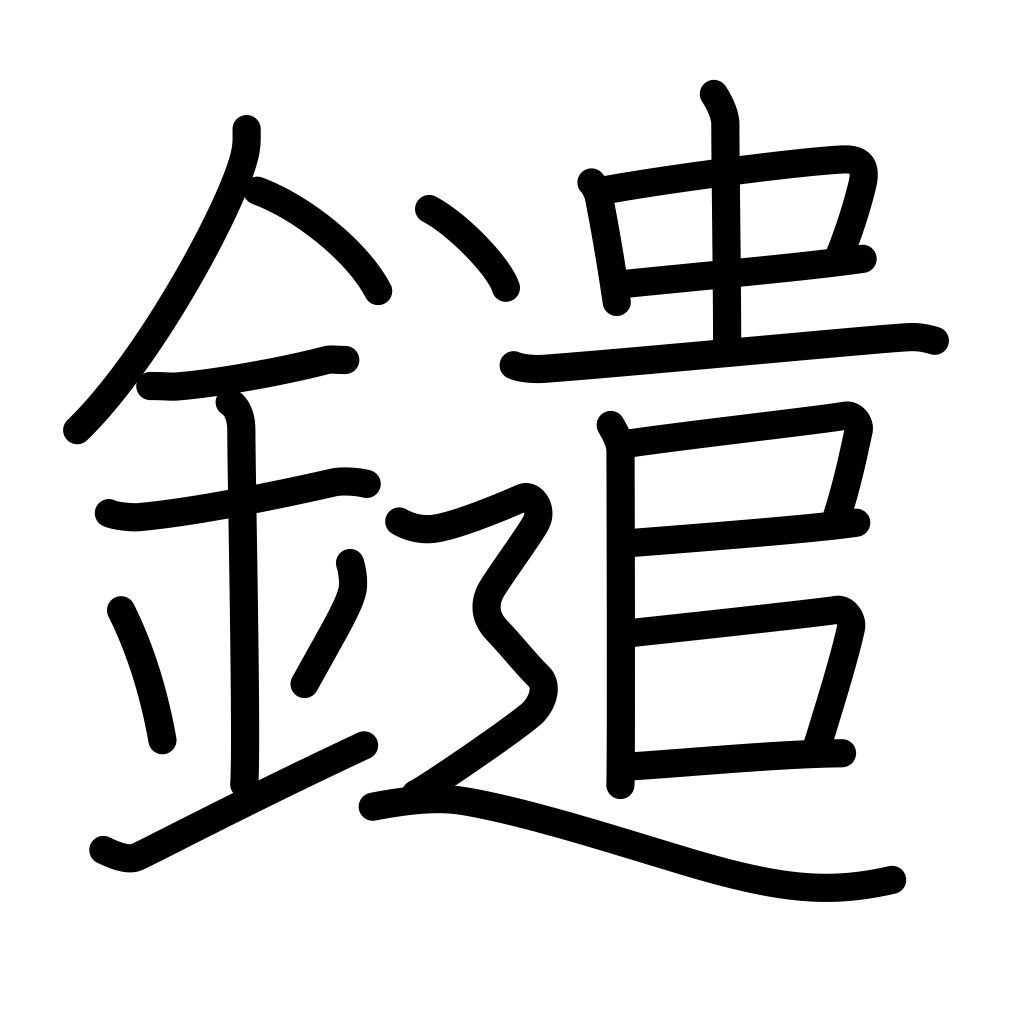
Meaning: spear, javelin